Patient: sex M, age 50
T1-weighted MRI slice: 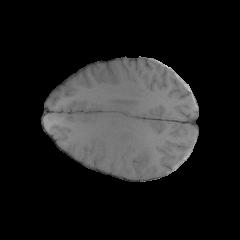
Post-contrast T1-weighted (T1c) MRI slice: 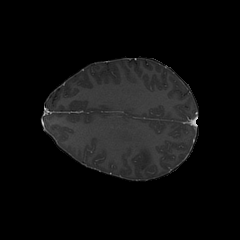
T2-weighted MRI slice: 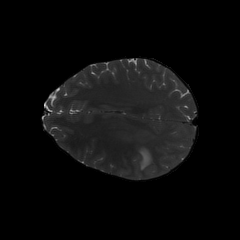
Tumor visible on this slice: yes
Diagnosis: Glioblastoma, IDH-wildtype
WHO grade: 4